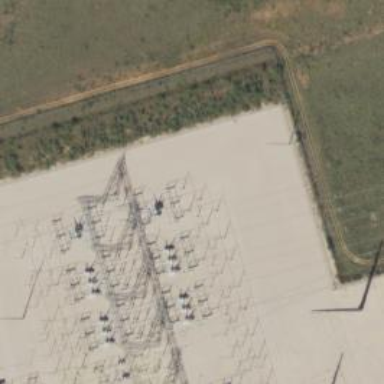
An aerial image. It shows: Switch for power supply.